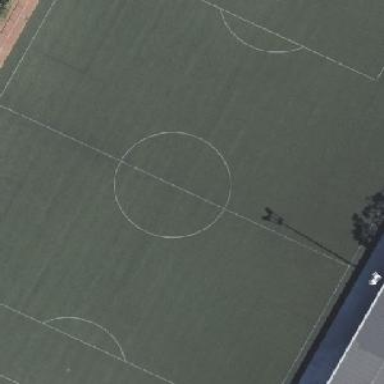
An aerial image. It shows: Artificial turf soccer pitch for leisure sport activities.